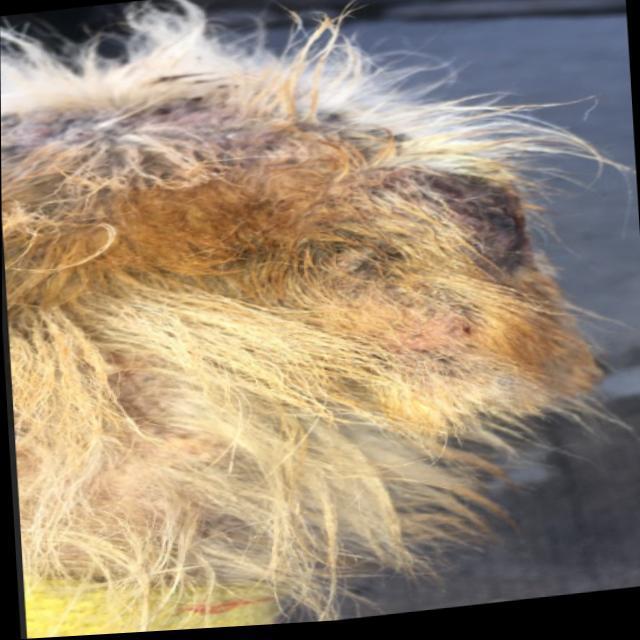
Canine demodicosis (Demodex mange) — caused by Demodex canis mites. Presents with alopecia, follicular papules, pustules, and comedones. Often localized on face and forelimbs.